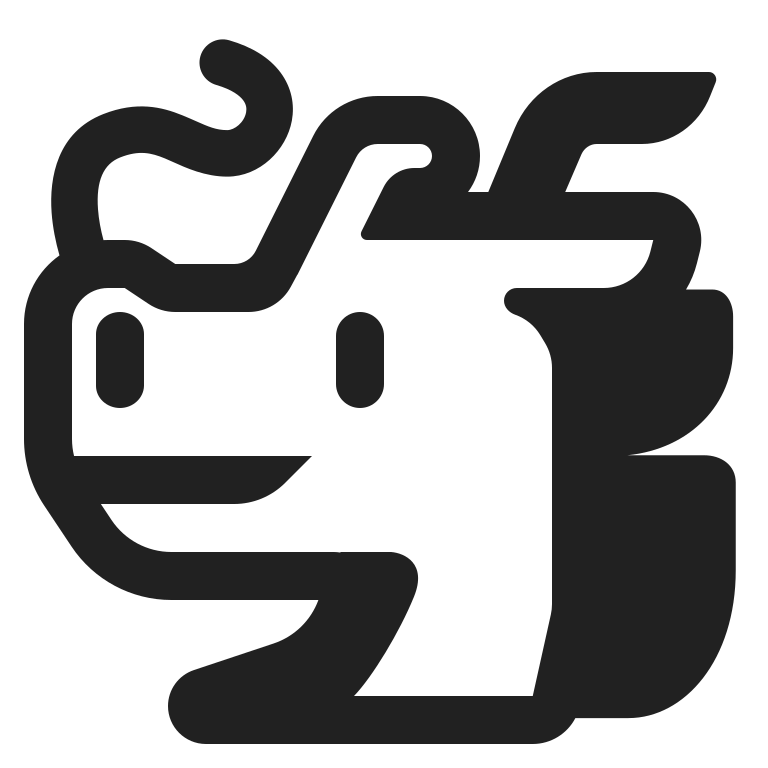
dragon face high contrast